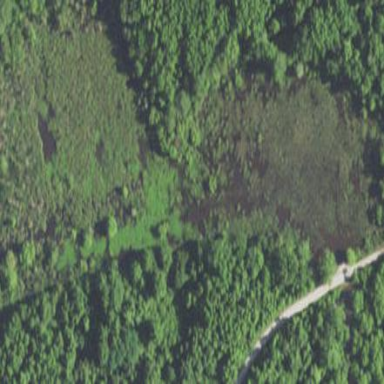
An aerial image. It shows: Marsh wetland.